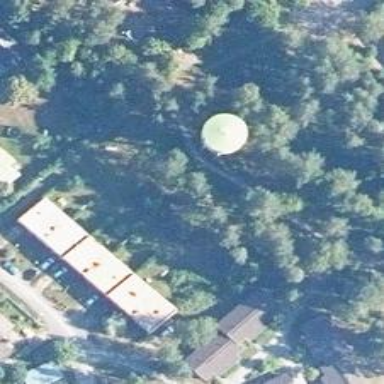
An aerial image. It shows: Water tower that is man-made.